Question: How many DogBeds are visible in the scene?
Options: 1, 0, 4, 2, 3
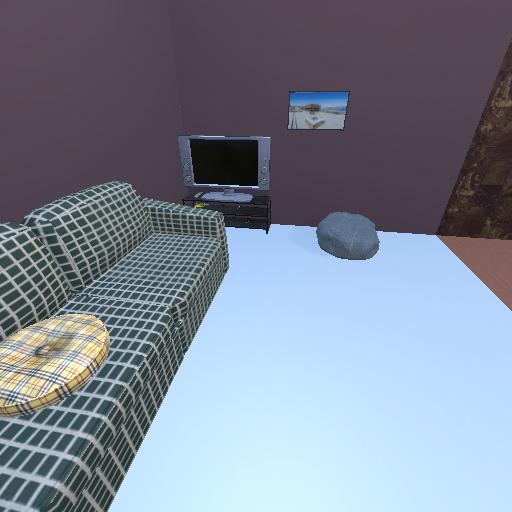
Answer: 1